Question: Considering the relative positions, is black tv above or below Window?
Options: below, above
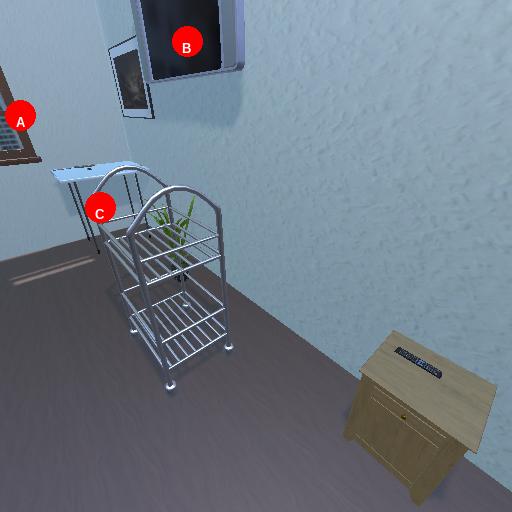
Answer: below